Question: 1.Trying to display exception message in popup window. Exception message is not appearing.
2.Eg: When i click button a popup window (Second fxml file) is to load with proper exception message in the label
3.Popup window is appearing, But the Label is not loading (Bold one --> ) it says null pointer exception.
4.I am not sure what i missing. Same declared in FX:ID and also in second fxml file linked the main controller. Thanks in advance.
'''
@FXML
public Label ExceptionLabel;
Stage PopupWindow = new Stage();
public void Buttonhandle(ActionEvent event) throws IOException {
try {
if(ESBOutboundFile!=null && OutputFile!=null){
String Output = SBlogpaser.Logpaser(ESBInboundFile,ESBOutboundFile,OutputFile);
System.out.println(Output);
}else{
Window(PopupWindow);
**ExceptionLabel.setText("Please enter Proper file path");**
}
} catch (Exception ex) {
System.out.println(ex);
}
}
public void Window(Stage Popup) throws Exception {
this.Popup=Popup;
final FXMLLoader fxmlLoader = new FXMLLoader();
Parent root= fxmlLoader.load(getClass().getResource("POPUPWindow.fxml"));
Scene scene1 = new Scene(root);
Popup.setScene(scene1);
Popup.show();
}
'''

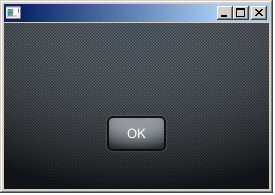
Answer: From where are you expecting 'ExceptionLabel' to be instantiated?
Assuming you are pointing the fx:controller attribute of the root of your POPUPWindow.fxml file to the current class, it will just create a new instance of that class, and inject values into that instance. The field 'ExceptionLabel' in the current instance won't be initialized.
You could probably just about make this work by setting the controller of the FXMLLoader to the current object, something like this:
'''
public void window(Stage popup) throws Exception {
this.popup=popup; // why?
final FXMLLoader fxmlLoader = new FXMLLoader(getClass().getResource("POPUPWindow.fxml"));
fxmlLoader.setController(this);
Parent root= fxmlLoader.load();
Scene scene1 = new Scene(root);
popup.setScene(scene1);
popup.show();
}
'''
and then remove the fx:controller attribute from POPUPWindow.fxml.
This seems like a really bad idea, though, because now the current object is acting as a controller for two different FXML files. This will be confusing at best, and under fairly reasonable conditions would produce weird results. It would be much better to write a different controller class for the popup:
'''
public class PopupController {
private final String message ;
@FXML
private Label exceptionLabel ;
public PopupController(String message) {
this.message = message ;
}
public void initialize() {
exceptionLabel.setText(message);
}
}
'''
and then use the window(...) method above, but with
'''
fxmlLoader.setController(new PopupController("Please enter Proper file path"));
'''
Obviously, if you're reusing the window(..) method, you might want to pass the message in as a parameter to that method.